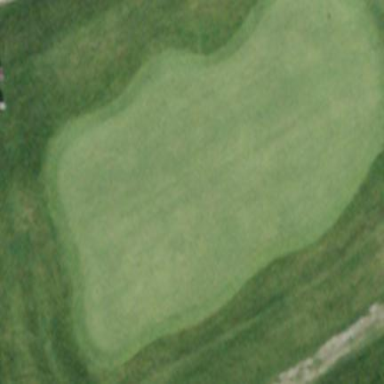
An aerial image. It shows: Golf green.